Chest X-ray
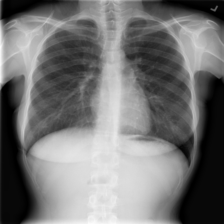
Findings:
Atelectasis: negative
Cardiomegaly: negative
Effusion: negative
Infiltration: negative
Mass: negative
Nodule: negative
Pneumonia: negative
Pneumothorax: negative
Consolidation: negative
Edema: negative
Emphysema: negative
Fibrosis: negative
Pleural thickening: negative
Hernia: negative